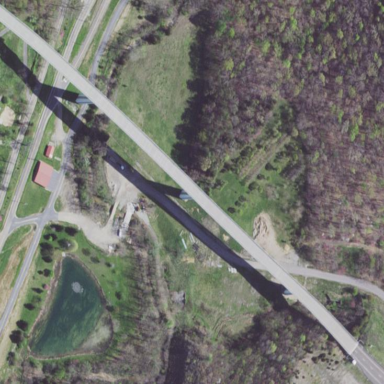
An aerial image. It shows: Concrete bridge.